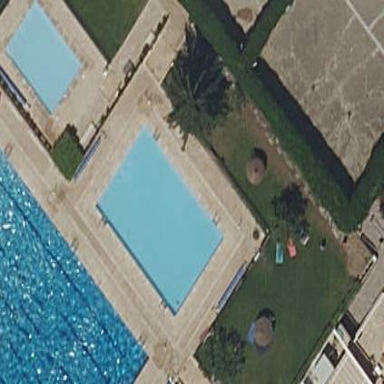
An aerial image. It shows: Swimming pool within leisure land area designed for swimming activities.